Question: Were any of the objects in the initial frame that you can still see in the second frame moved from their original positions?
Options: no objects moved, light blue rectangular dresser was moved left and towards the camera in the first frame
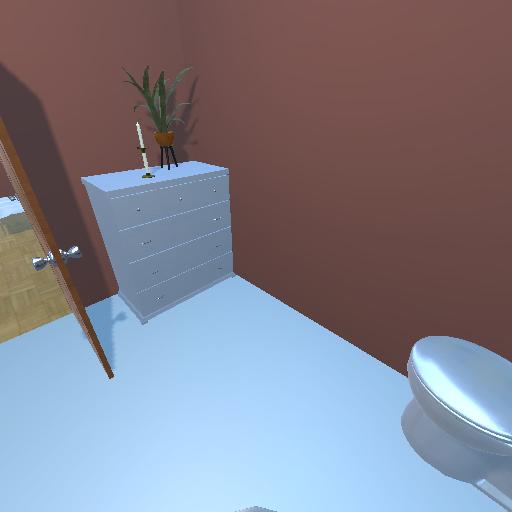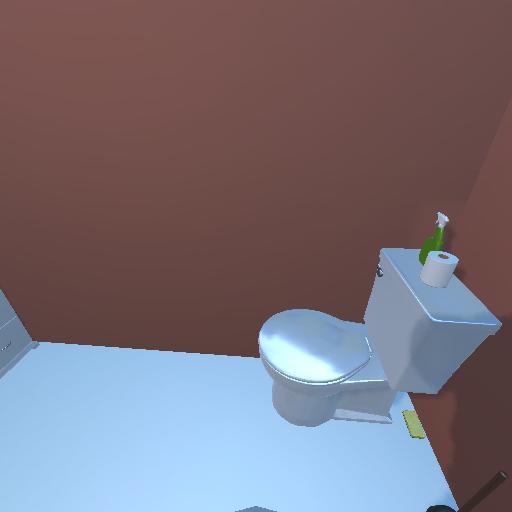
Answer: no objects moved